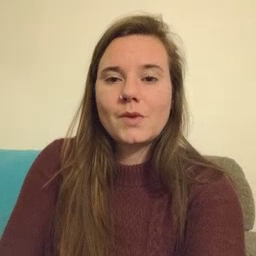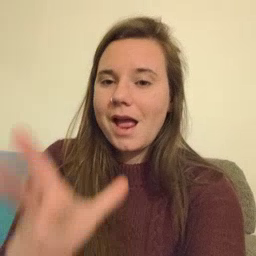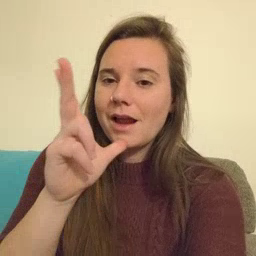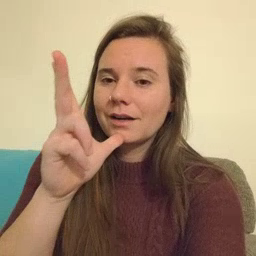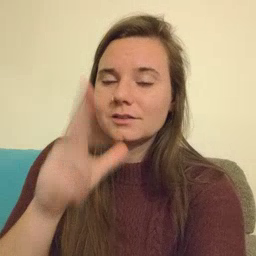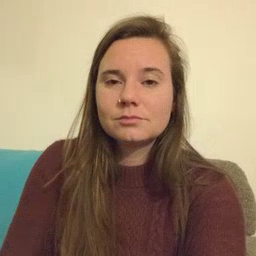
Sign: hen